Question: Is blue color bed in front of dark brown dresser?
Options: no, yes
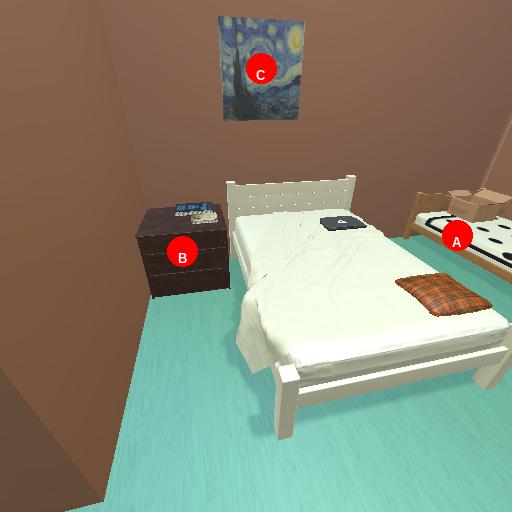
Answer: no